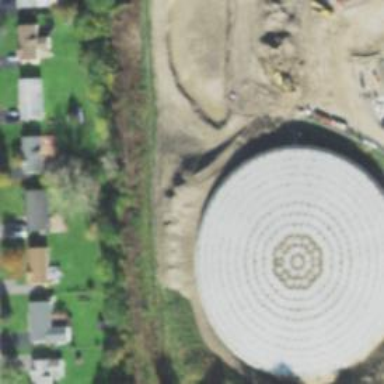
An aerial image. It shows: Storage tank building for water.